Question: How can i check in for a value in DB on blur event through jQuery.
I want to display a message if value exist in Data base.
I am using Asp.Net with csharp.

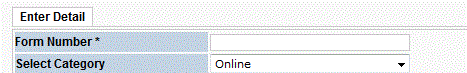
Answer: you can call C# function from your jQuery function like --
var isExist = <%=GetValueFromDB()%>;
GetValueFromDB in the codebehind should return a string result and you can check it in your jQuery. I hope this helps.
'''
public string GetValueFromDB()
{
if(value is there)
return "your result";
return "emptystring";
}
'''